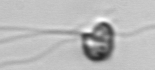
Label: flagellate_morphotype1